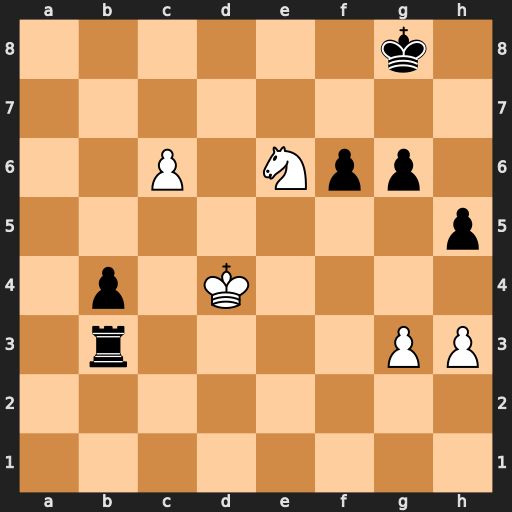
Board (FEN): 6k1/8/2P1Npp1/7p/1p1K4/1r4PP/8/8
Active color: w
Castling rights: -
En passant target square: -
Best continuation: c7 Rc3 Nc5 Rxc5 Kxc5